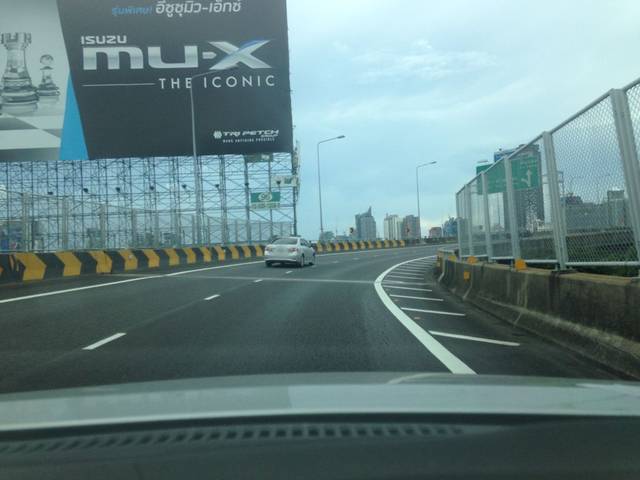
Region: Thailand
Coordinates: 13.758, 100.55